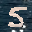
Label: 5